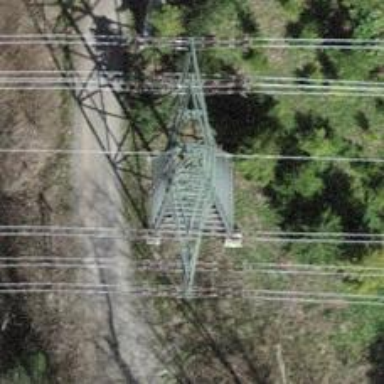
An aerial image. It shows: Three power lines with cables.